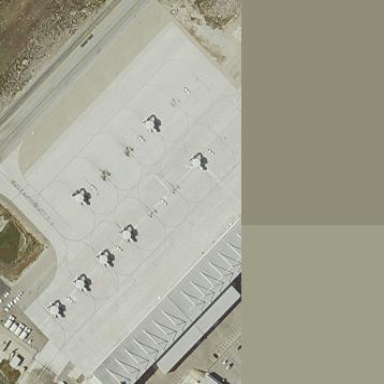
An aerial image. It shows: Apron at the airport.